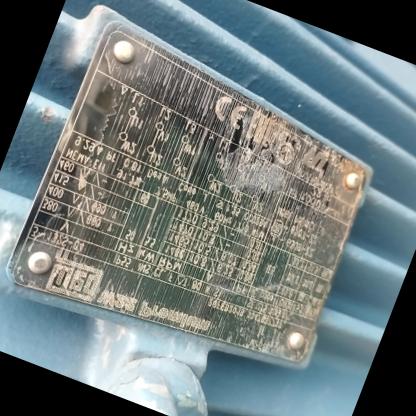
Klasa: tabliczka-znamionowa